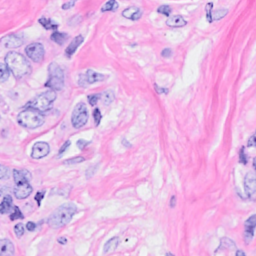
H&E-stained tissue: Breast